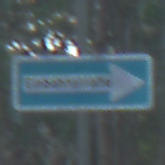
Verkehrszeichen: EinbahnstrasseRechtsweisend
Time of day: MorningAfternoon
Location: Outdoor (Nature)
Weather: Clear
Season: NotSpecified
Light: Natural